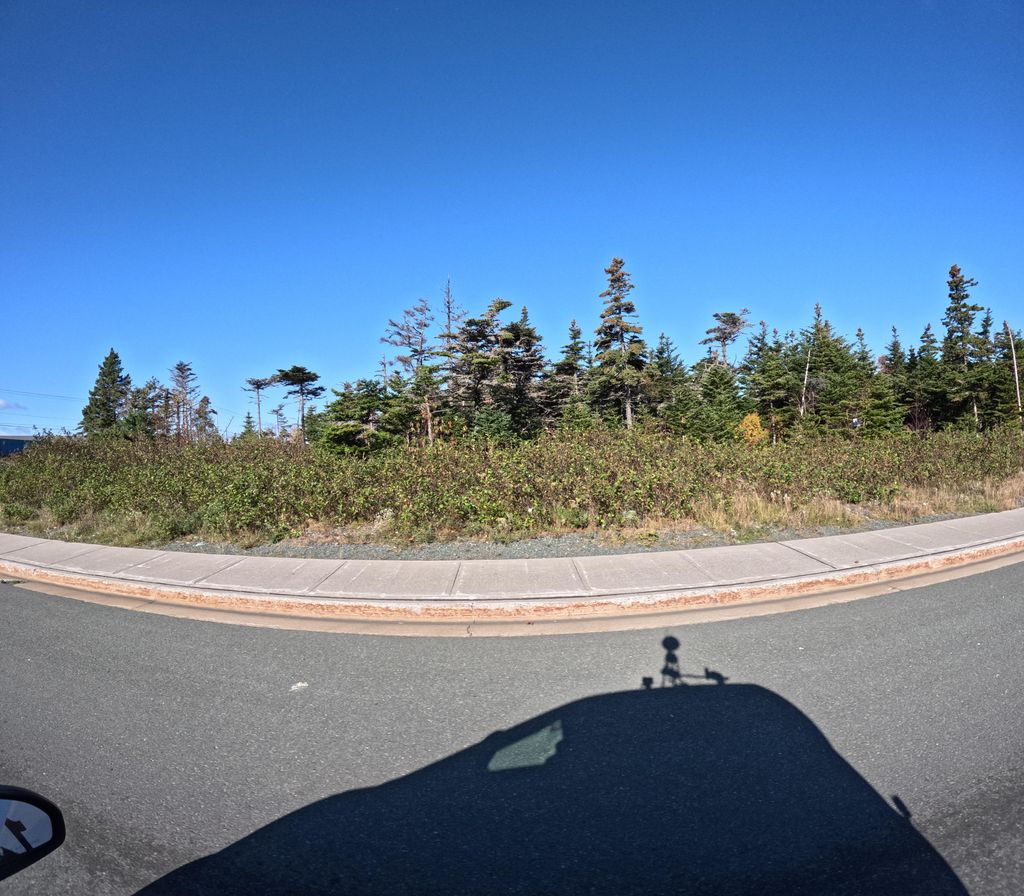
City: st_johns